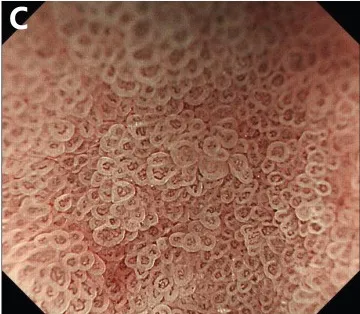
Endoscopic images. A dilated and irregular microvascular pattern was observed in the circular intervening part between crypts lined by circular marginal crypt epithelium (C).
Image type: endoscopy (gi_endoscopy)